Question: I am trying to align pop-up elements in a header element in a table. Eventually the pop-up elements will provide functionality like sorting and filtering for my table.
Per default the pop ups align themselves to the , but I would like to align them to the :

My CSS code looks like something like this :
'''
.Table .Popup {
position:absolute;
z-index:9999;
}
'''
I would like to use the position instead of (ie.relative to the header item), but I am not sure how. If I use absolute, doesn't that interfere with any other parent containers that have position set to absolute?
JSFiddle : <URL>
Does anyone know how this can be done? JQuery or Javascript is fine. Thx.
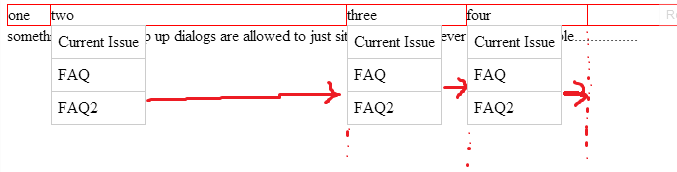
Answer: Is this what you're looking for? <URL>
'''
.Table .TableHeader td{
border:1px solid red;
margin:0;
padding:0;
position: relative;
}
.Table .Popup {
position:absolute;
z-index:9999;
right: 0px;
}
'''
Give the parent div the position relative. Then the popup which is a child needs a right: 0px; so that it hugs the right of the parent container.